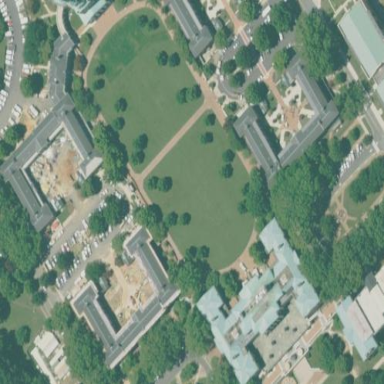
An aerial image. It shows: Village green area.